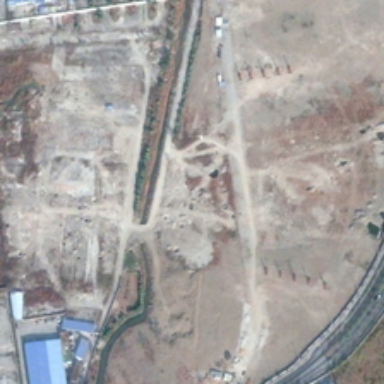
There was a wide road around the bare land .